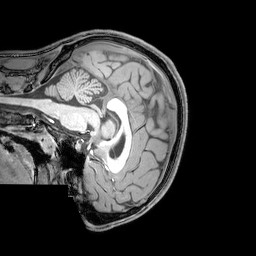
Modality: T1w
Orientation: sagittal
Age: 21
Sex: male
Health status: healthy
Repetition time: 0.081 s
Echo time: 0.037 s